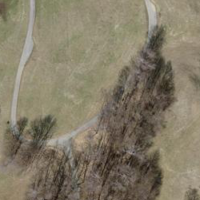
EUNIS habitat code: 41
Species observed at this site:
Betula pendula